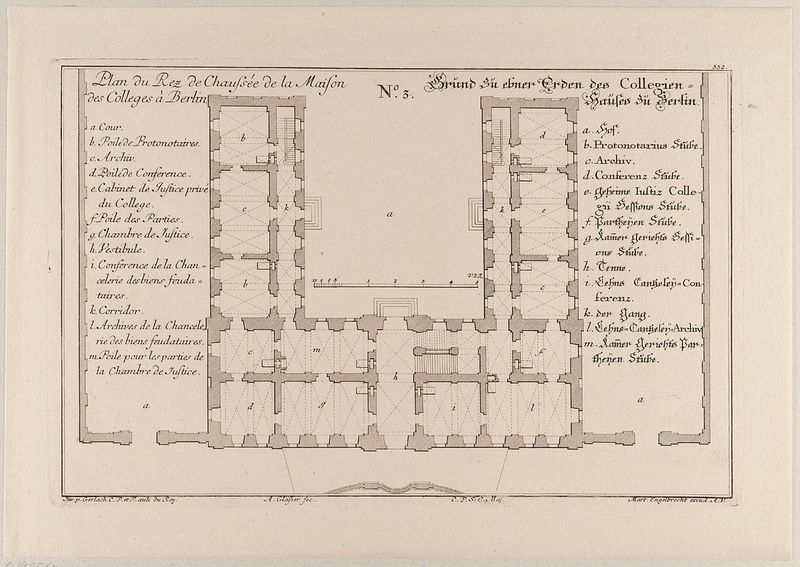
Titel: Grundriss des Königlichen Collegienhauses in Berlin (Erdgeschoss)
Künstler: Martin Engelbrecht
Standort: Hamburg
Institution: Museum für Kunst und Gewerbe Hamburg
Schlagwörter: frankreich, architektur, barock, papier, grafik, graphik, galerie, fotografie, photographie, berlin, druckgraphik, druckgrafik, radierung, räume, entwurf, karte, plan, kupferstich, legende, grundriss, raumplan, gerippt, symetrien, historische, reproduktionen, barockzeit, barockzeitalter, druckerzeugnisse, architekturdarstellungen, gebäude, örtlichkeit, straße, stätte, gebäudes, ornamentstich, vorlageblätter, nnnn